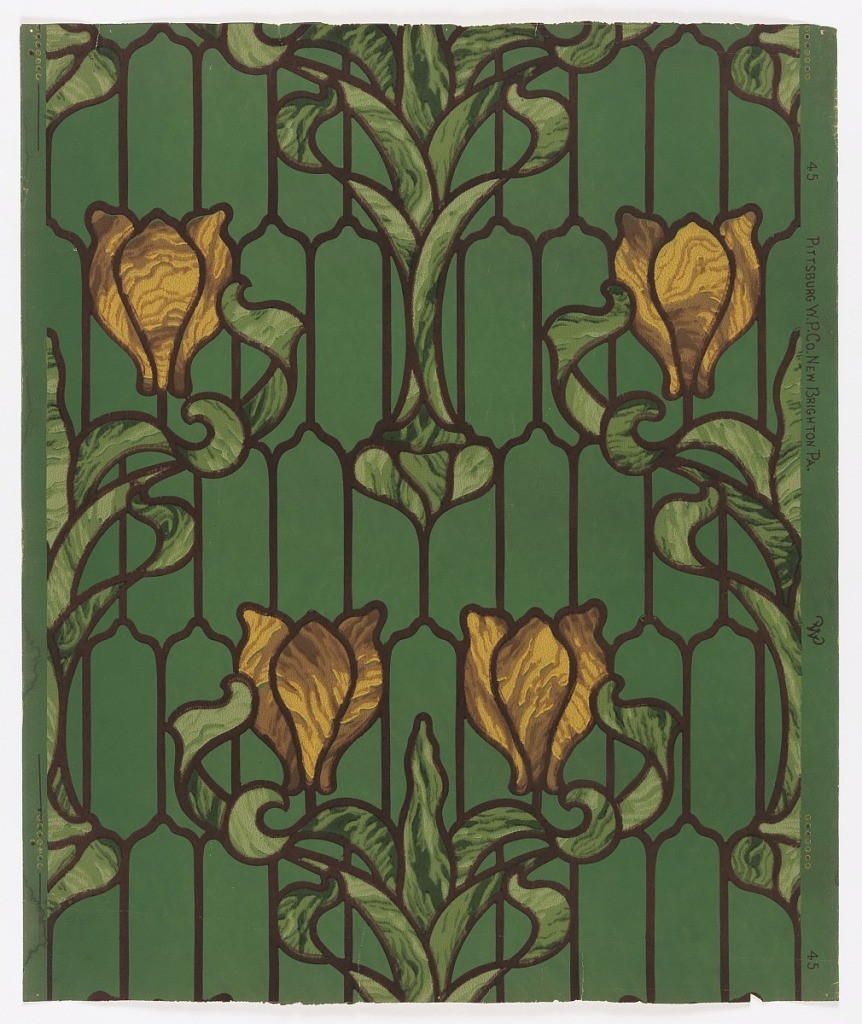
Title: Sidewall
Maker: Pittsburg W.P. Co., 1896 – 1915
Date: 1900
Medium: Machine-printed on paper
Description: Imitation stained glass design, with yellow tulip with green foliage and dark brown "leading" in art nouveau style.